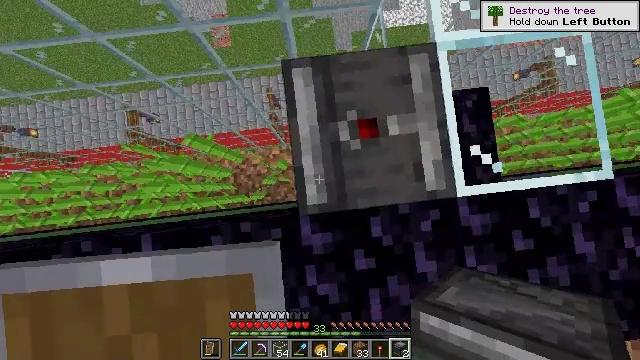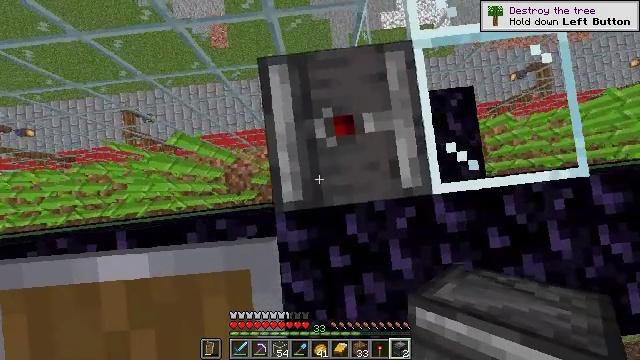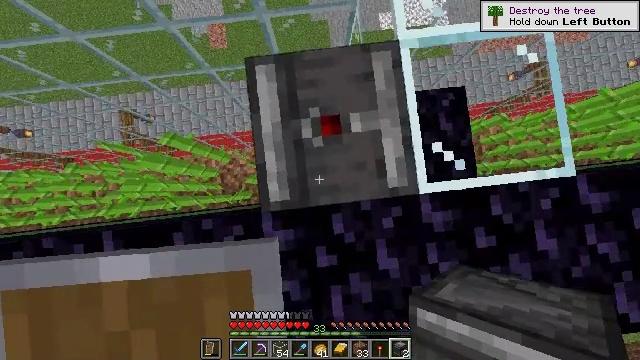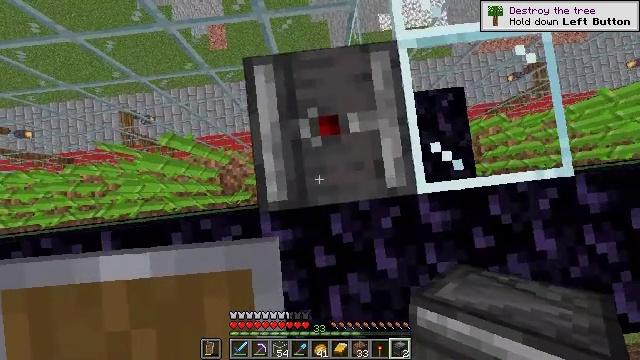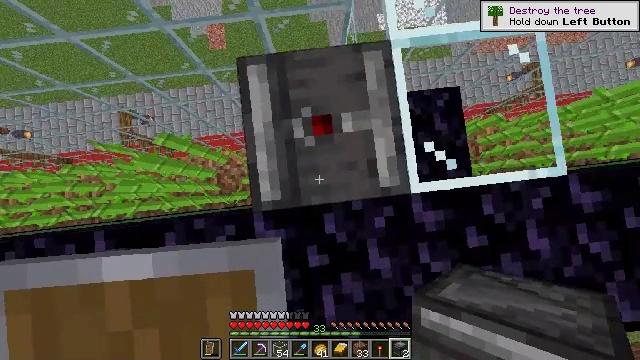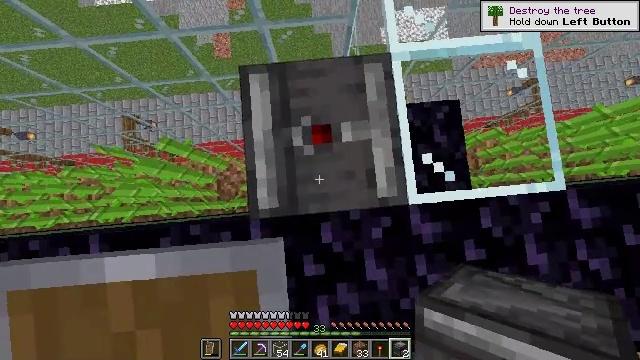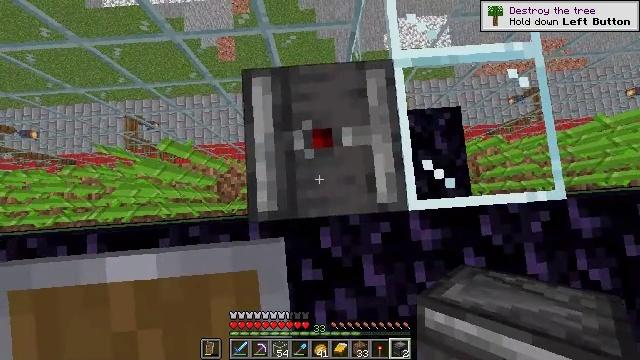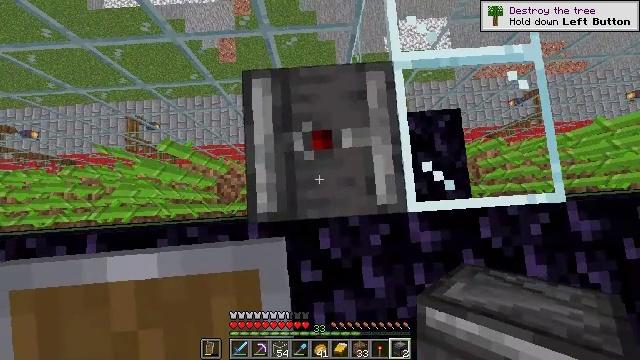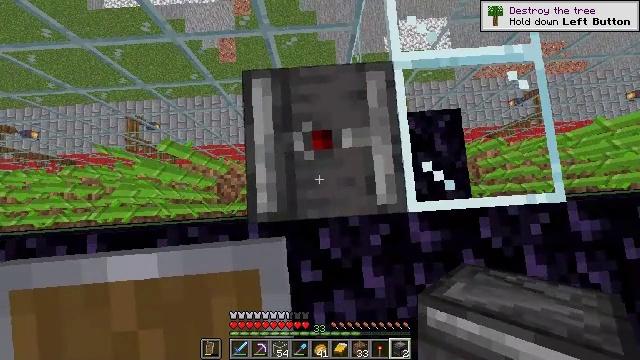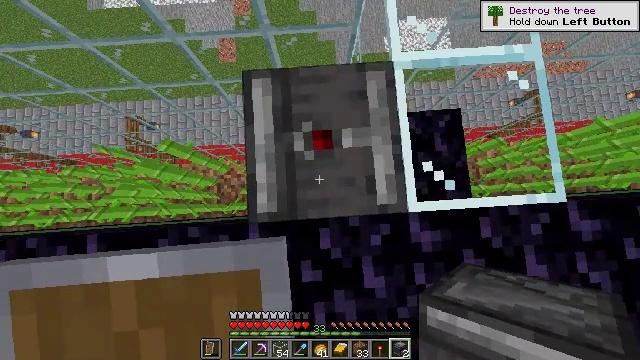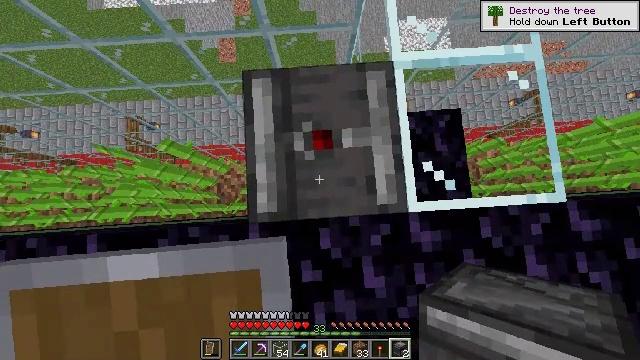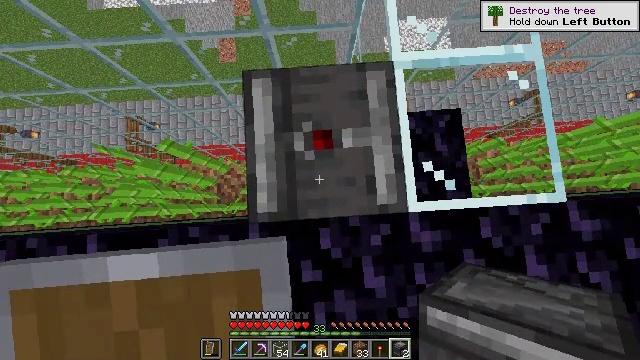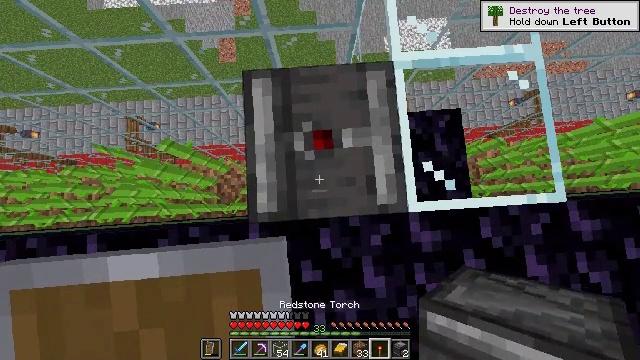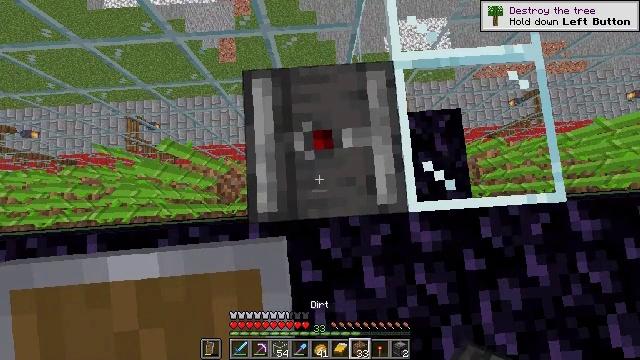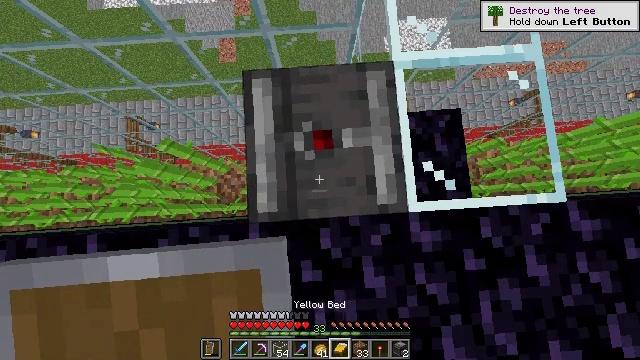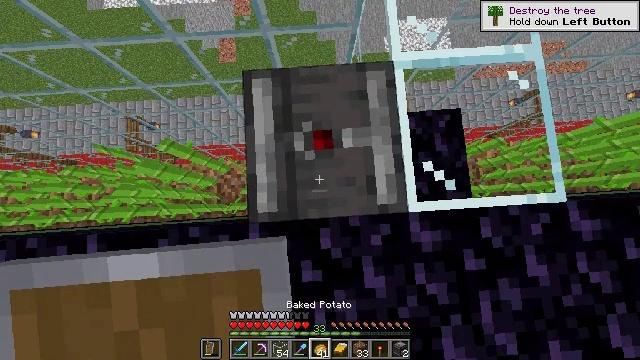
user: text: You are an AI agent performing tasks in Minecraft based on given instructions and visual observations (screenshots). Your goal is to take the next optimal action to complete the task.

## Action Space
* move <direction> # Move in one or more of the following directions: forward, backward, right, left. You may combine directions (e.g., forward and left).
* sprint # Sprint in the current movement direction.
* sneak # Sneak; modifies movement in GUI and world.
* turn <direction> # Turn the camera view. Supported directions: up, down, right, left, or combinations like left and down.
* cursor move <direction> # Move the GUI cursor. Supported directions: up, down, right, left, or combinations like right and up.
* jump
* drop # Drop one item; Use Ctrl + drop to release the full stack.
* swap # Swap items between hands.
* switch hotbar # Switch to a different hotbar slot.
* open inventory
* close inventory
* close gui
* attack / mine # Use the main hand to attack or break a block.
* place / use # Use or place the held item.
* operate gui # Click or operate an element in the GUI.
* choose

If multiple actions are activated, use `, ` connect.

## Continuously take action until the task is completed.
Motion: motion action
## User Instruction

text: Collect the observer.
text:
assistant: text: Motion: move right
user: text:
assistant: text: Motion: no_op
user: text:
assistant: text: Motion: no_op
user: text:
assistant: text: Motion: no_op
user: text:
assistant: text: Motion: turn left and up
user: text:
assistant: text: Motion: turn left
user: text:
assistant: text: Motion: no_op
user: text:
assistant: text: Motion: no_op
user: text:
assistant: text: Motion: no_op
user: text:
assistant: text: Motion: no_op
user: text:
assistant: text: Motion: no_op
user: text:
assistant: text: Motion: no_op
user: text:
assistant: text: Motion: no_op
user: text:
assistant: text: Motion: no_op
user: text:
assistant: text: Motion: no_op
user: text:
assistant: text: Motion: no_op
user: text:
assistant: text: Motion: no_op
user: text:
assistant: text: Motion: no_op
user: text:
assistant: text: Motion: no_op
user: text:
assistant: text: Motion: no_op
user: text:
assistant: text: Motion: no_op
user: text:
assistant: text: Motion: no_op
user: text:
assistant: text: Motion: no_op
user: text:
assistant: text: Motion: no_op
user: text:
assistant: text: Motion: no_op
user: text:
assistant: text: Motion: no_op
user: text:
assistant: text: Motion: no_op
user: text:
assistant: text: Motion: no_op
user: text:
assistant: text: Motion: no_op
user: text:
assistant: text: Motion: no_op